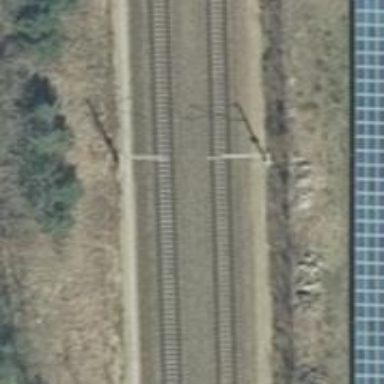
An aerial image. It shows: Milestone along the railway with catenary mast.